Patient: sex F, age 83
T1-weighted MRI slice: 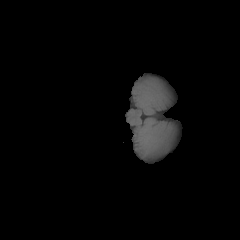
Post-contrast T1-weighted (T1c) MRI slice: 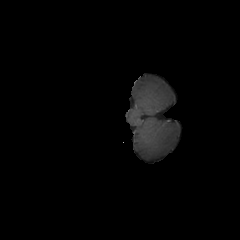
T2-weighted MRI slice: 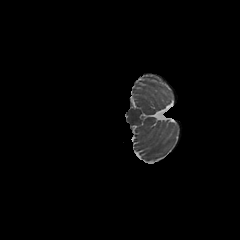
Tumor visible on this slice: no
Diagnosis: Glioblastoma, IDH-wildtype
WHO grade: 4